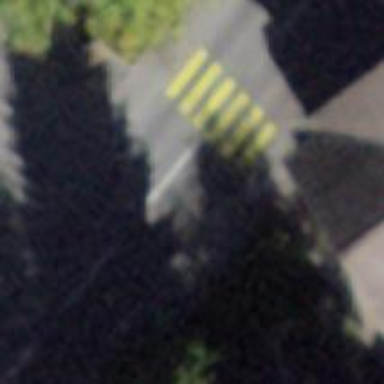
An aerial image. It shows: Zebra crossing on the road.